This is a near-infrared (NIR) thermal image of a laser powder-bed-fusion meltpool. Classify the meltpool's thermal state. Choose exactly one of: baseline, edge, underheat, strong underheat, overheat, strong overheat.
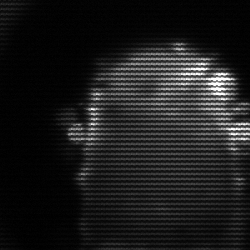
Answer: baseline